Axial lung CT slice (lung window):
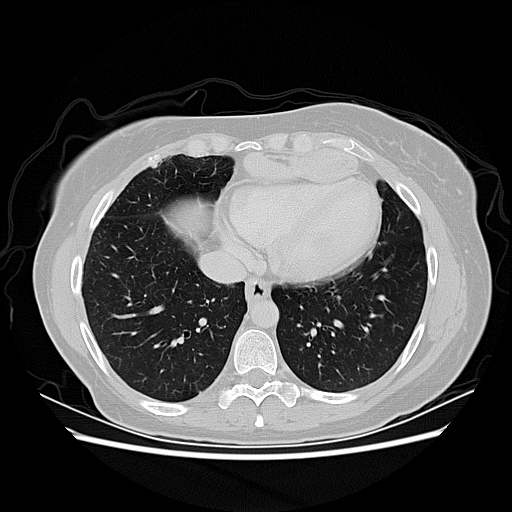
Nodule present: no